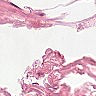
Metastatic tissue present: no